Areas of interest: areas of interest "Hospital"
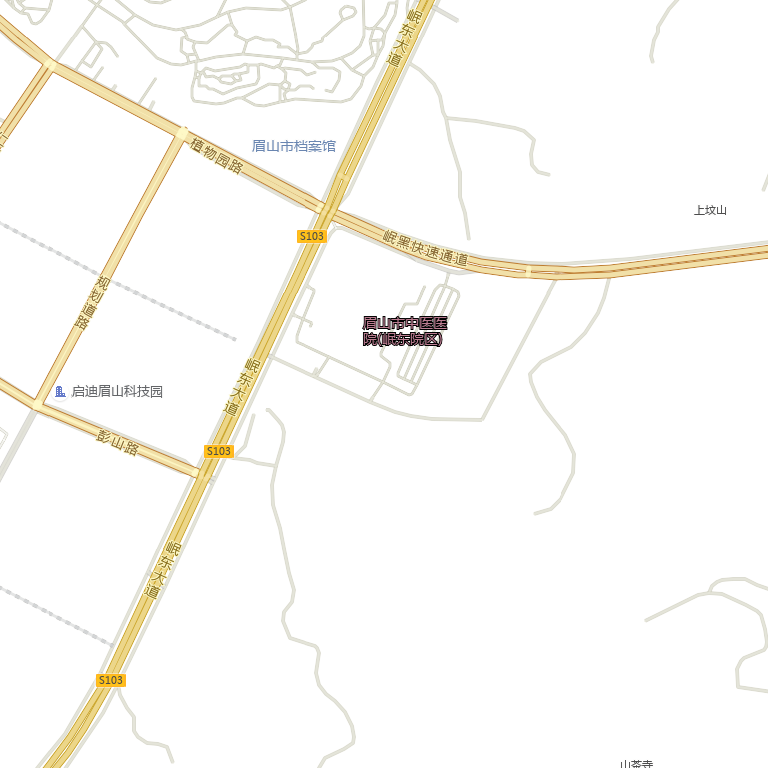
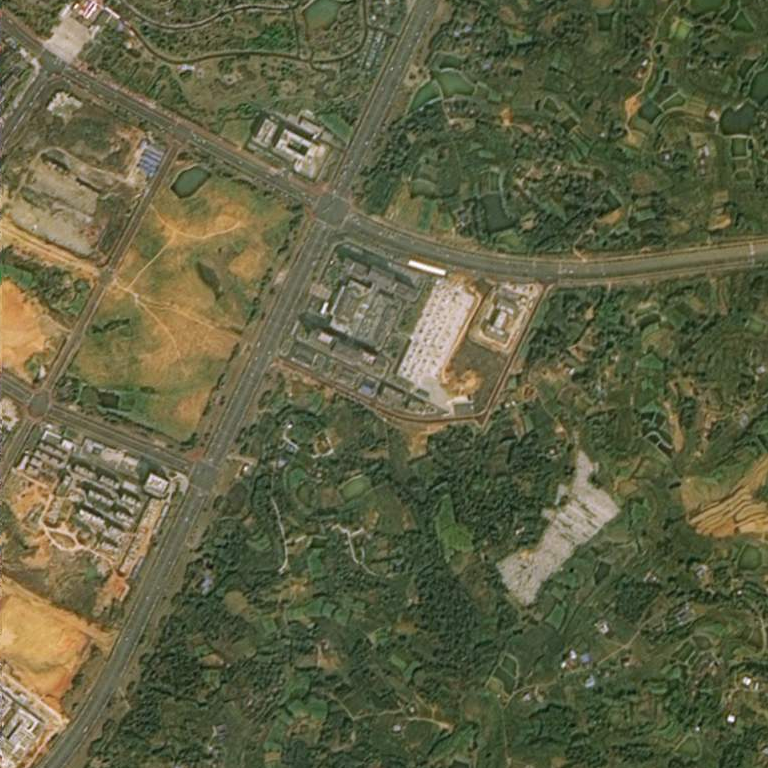